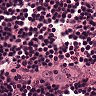
Metastatic tissue present: no